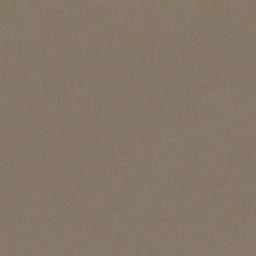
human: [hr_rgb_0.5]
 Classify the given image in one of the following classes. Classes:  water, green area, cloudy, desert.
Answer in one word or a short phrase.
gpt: cloudy